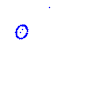
Particle: kaon